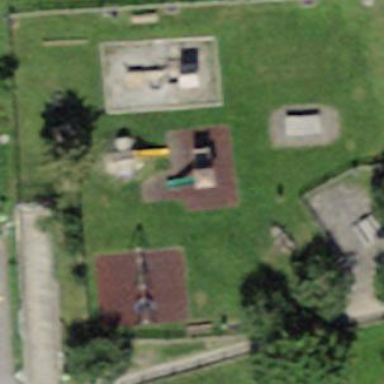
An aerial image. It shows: Playground area for leisure activities on the land.